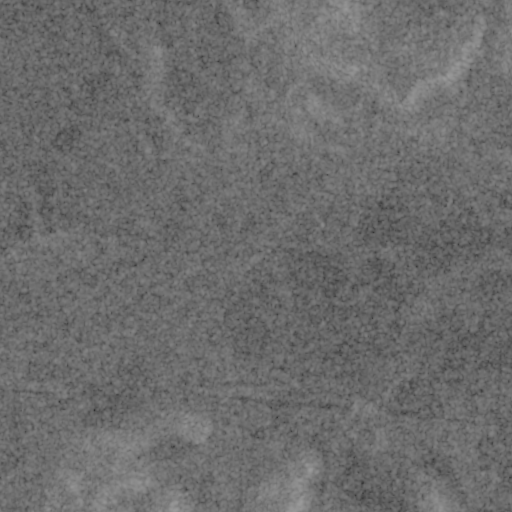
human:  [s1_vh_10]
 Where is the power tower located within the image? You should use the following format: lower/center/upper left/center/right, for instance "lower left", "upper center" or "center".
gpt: The power tower is located in the lower of the image.
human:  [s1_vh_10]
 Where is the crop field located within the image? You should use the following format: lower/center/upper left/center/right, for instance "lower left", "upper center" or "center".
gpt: There is no crop field in the image.

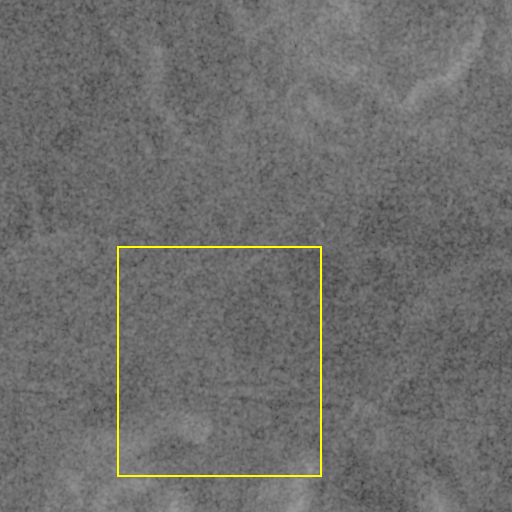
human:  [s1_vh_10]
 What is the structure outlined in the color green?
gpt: There is no green outline.
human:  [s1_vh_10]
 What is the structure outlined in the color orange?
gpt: There is no structure outlined in orange.